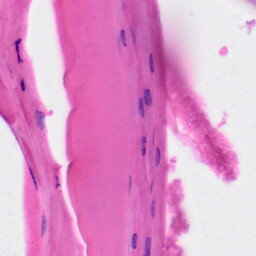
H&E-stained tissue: Skin